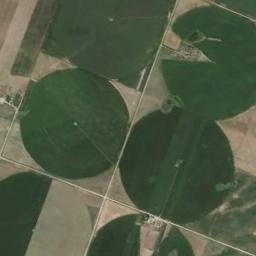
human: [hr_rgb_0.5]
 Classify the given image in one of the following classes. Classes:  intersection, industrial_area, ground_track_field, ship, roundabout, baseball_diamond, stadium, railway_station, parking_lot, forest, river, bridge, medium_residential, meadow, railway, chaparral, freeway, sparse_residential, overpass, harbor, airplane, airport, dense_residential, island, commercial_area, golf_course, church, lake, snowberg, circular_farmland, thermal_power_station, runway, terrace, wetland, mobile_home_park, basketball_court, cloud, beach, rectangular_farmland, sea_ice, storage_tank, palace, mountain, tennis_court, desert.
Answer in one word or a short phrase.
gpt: circular_farmland